Interaction volume radius: 10 \u00c5
Interaction volume height: 15 \u00c5
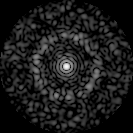
Disorder parameter: 0.8618